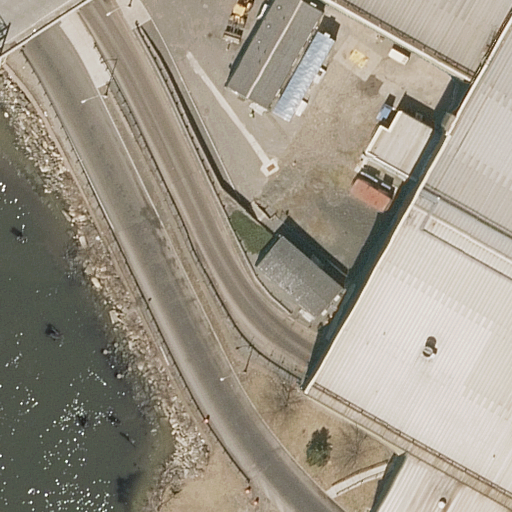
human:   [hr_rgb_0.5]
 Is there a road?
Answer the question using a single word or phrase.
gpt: yes

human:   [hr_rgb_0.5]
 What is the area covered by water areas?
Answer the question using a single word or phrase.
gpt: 1217m2

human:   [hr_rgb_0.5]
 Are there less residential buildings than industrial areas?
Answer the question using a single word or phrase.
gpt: no

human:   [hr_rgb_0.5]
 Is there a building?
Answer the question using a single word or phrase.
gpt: yes

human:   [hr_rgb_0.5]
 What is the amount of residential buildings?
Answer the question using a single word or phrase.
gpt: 3

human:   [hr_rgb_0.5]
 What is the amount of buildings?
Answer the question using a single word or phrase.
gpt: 3

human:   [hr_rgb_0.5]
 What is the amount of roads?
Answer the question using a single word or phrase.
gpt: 2

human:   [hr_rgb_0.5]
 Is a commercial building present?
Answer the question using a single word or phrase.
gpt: no

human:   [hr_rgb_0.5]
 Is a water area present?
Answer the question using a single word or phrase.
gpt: yes

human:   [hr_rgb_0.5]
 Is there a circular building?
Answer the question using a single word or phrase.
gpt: no

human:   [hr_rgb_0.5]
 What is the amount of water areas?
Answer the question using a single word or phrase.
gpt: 1

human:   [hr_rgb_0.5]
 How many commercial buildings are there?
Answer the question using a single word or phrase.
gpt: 0

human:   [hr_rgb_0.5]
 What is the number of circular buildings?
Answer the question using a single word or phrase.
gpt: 0

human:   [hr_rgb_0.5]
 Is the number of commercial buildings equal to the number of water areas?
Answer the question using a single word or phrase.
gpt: no

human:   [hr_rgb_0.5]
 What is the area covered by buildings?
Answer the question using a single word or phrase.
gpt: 430m2

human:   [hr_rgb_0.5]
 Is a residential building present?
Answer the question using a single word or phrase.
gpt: yes

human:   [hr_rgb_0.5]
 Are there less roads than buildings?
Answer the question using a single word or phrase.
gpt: yes

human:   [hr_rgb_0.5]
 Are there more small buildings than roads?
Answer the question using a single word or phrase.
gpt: no

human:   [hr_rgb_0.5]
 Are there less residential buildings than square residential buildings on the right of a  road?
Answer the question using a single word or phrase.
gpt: no

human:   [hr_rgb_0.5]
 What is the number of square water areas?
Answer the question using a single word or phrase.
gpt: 0

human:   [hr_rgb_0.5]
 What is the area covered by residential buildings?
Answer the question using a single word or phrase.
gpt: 430m2

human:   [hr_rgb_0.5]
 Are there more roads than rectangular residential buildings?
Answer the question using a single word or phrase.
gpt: no

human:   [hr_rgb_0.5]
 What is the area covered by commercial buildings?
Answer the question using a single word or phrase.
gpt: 0m2

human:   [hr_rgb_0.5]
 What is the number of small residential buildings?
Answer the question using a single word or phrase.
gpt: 1

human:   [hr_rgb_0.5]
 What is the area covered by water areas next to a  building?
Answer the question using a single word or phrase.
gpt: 1217m2

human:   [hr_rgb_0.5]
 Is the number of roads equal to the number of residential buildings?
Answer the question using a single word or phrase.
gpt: no

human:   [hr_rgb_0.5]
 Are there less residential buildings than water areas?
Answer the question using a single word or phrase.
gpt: no

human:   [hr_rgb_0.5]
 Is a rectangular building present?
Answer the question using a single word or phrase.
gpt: yes

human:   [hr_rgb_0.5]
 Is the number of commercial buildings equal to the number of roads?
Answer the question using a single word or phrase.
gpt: no

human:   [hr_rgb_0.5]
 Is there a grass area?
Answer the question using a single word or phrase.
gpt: no

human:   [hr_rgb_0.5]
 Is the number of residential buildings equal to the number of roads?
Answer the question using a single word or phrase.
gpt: no

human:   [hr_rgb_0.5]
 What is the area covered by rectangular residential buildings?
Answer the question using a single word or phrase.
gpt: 430m2

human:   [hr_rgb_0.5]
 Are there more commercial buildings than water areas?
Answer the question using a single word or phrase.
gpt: no

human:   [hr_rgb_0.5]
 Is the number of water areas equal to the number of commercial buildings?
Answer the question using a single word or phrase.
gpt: no

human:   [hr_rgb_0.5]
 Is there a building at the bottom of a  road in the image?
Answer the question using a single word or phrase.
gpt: yes

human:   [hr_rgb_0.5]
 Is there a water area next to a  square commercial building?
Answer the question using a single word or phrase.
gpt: no

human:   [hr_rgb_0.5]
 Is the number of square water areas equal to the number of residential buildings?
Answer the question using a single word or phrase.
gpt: no

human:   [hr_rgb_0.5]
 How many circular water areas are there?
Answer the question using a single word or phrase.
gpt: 0

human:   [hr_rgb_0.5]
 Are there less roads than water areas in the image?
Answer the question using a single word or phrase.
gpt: no

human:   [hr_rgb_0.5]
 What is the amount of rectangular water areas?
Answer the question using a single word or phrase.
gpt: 1

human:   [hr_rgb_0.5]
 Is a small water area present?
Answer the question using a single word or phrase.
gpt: no

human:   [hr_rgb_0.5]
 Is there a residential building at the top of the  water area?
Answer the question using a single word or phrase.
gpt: yes

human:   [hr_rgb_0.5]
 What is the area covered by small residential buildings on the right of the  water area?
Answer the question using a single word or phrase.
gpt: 4m2

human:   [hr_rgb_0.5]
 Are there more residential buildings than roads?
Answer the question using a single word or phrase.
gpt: yes

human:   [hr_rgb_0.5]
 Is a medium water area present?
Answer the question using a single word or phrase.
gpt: no

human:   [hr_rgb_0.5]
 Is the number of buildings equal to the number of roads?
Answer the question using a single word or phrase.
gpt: no

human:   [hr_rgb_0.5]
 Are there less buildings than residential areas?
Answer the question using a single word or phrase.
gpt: no

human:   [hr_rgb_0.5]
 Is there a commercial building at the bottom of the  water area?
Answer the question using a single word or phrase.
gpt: no

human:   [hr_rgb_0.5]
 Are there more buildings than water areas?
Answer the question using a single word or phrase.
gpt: yes

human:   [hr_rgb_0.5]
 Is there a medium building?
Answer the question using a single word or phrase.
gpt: yes

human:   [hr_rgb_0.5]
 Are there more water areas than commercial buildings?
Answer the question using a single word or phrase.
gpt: yes

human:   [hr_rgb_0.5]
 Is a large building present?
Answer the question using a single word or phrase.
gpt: no

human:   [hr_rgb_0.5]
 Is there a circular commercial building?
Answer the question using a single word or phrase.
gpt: no

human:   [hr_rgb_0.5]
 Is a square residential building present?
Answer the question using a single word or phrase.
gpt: no

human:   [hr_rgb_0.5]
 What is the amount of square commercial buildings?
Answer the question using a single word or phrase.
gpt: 0

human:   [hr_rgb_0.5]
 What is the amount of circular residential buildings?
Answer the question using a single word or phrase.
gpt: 0

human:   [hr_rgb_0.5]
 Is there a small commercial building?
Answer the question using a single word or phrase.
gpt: no

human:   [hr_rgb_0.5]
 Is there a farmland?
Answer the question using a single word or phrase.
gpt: no

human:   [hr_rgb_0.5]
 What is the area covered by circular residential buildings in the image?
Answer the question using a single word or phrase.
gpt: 0m2

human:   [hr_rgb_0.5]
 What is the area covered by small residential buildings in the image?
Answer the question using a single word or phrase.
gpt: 4m2

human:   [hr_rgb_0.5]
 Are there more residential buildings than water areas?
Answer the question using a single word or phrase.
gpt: yes

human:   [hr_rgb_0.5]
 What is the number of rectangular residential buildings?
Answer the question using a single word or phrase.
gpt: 3

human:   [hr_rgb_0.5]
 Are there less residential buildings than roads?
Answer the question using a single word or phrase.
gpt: no

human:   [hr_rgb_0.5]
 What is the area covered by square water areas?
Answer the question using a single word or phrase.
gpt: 0m2